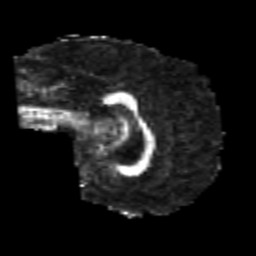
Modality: FA
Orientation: sagittal
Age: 22
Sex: male
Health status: healthy
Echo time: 0.074 s